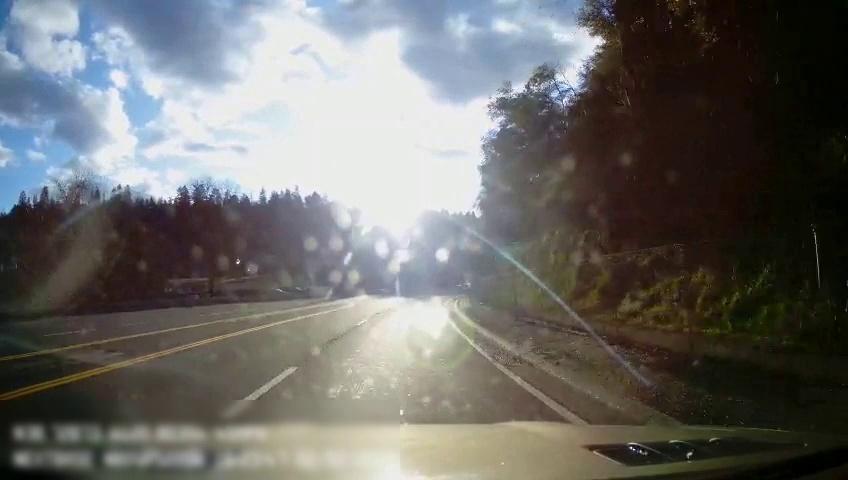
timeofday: Day
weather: Sunny
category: Drivable Space
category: Lanes | Current Lane
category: Lanes | Opposite Lane
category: Lanes | Opposite Lane
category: Lanes | Opposite Lane
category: Lanes | Current Lane
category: Lanes | Current Lane
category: Lanes | Opposite Lane